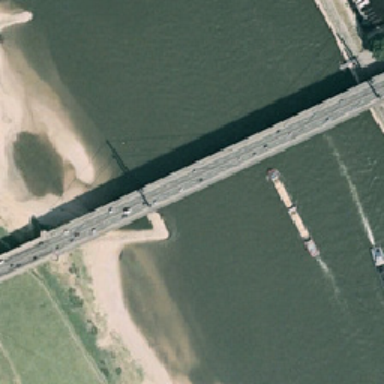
There are two lathy freighter near the suspension bridege .